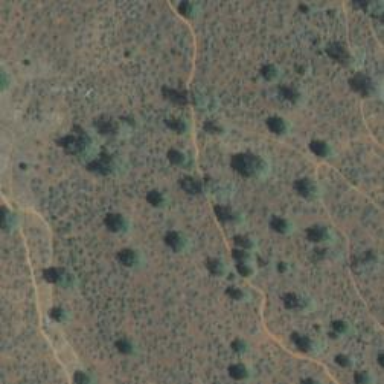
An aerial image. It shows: Path.